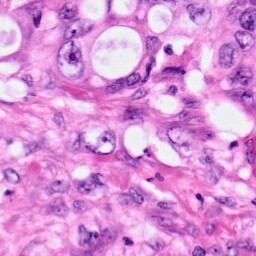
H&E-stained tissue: Pancreatic